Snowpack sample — Rabbit Ears Pass, Jackson County, Colorado, USA (12/17/25, 1:08 PM MST)
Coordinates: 40.387, -106.625
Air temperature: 34 °F
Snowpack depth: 46 cm
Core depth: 30 cm
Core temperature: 24.8 °F
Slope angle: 6°, slope face: 165°
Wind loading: medium
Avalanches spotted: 0
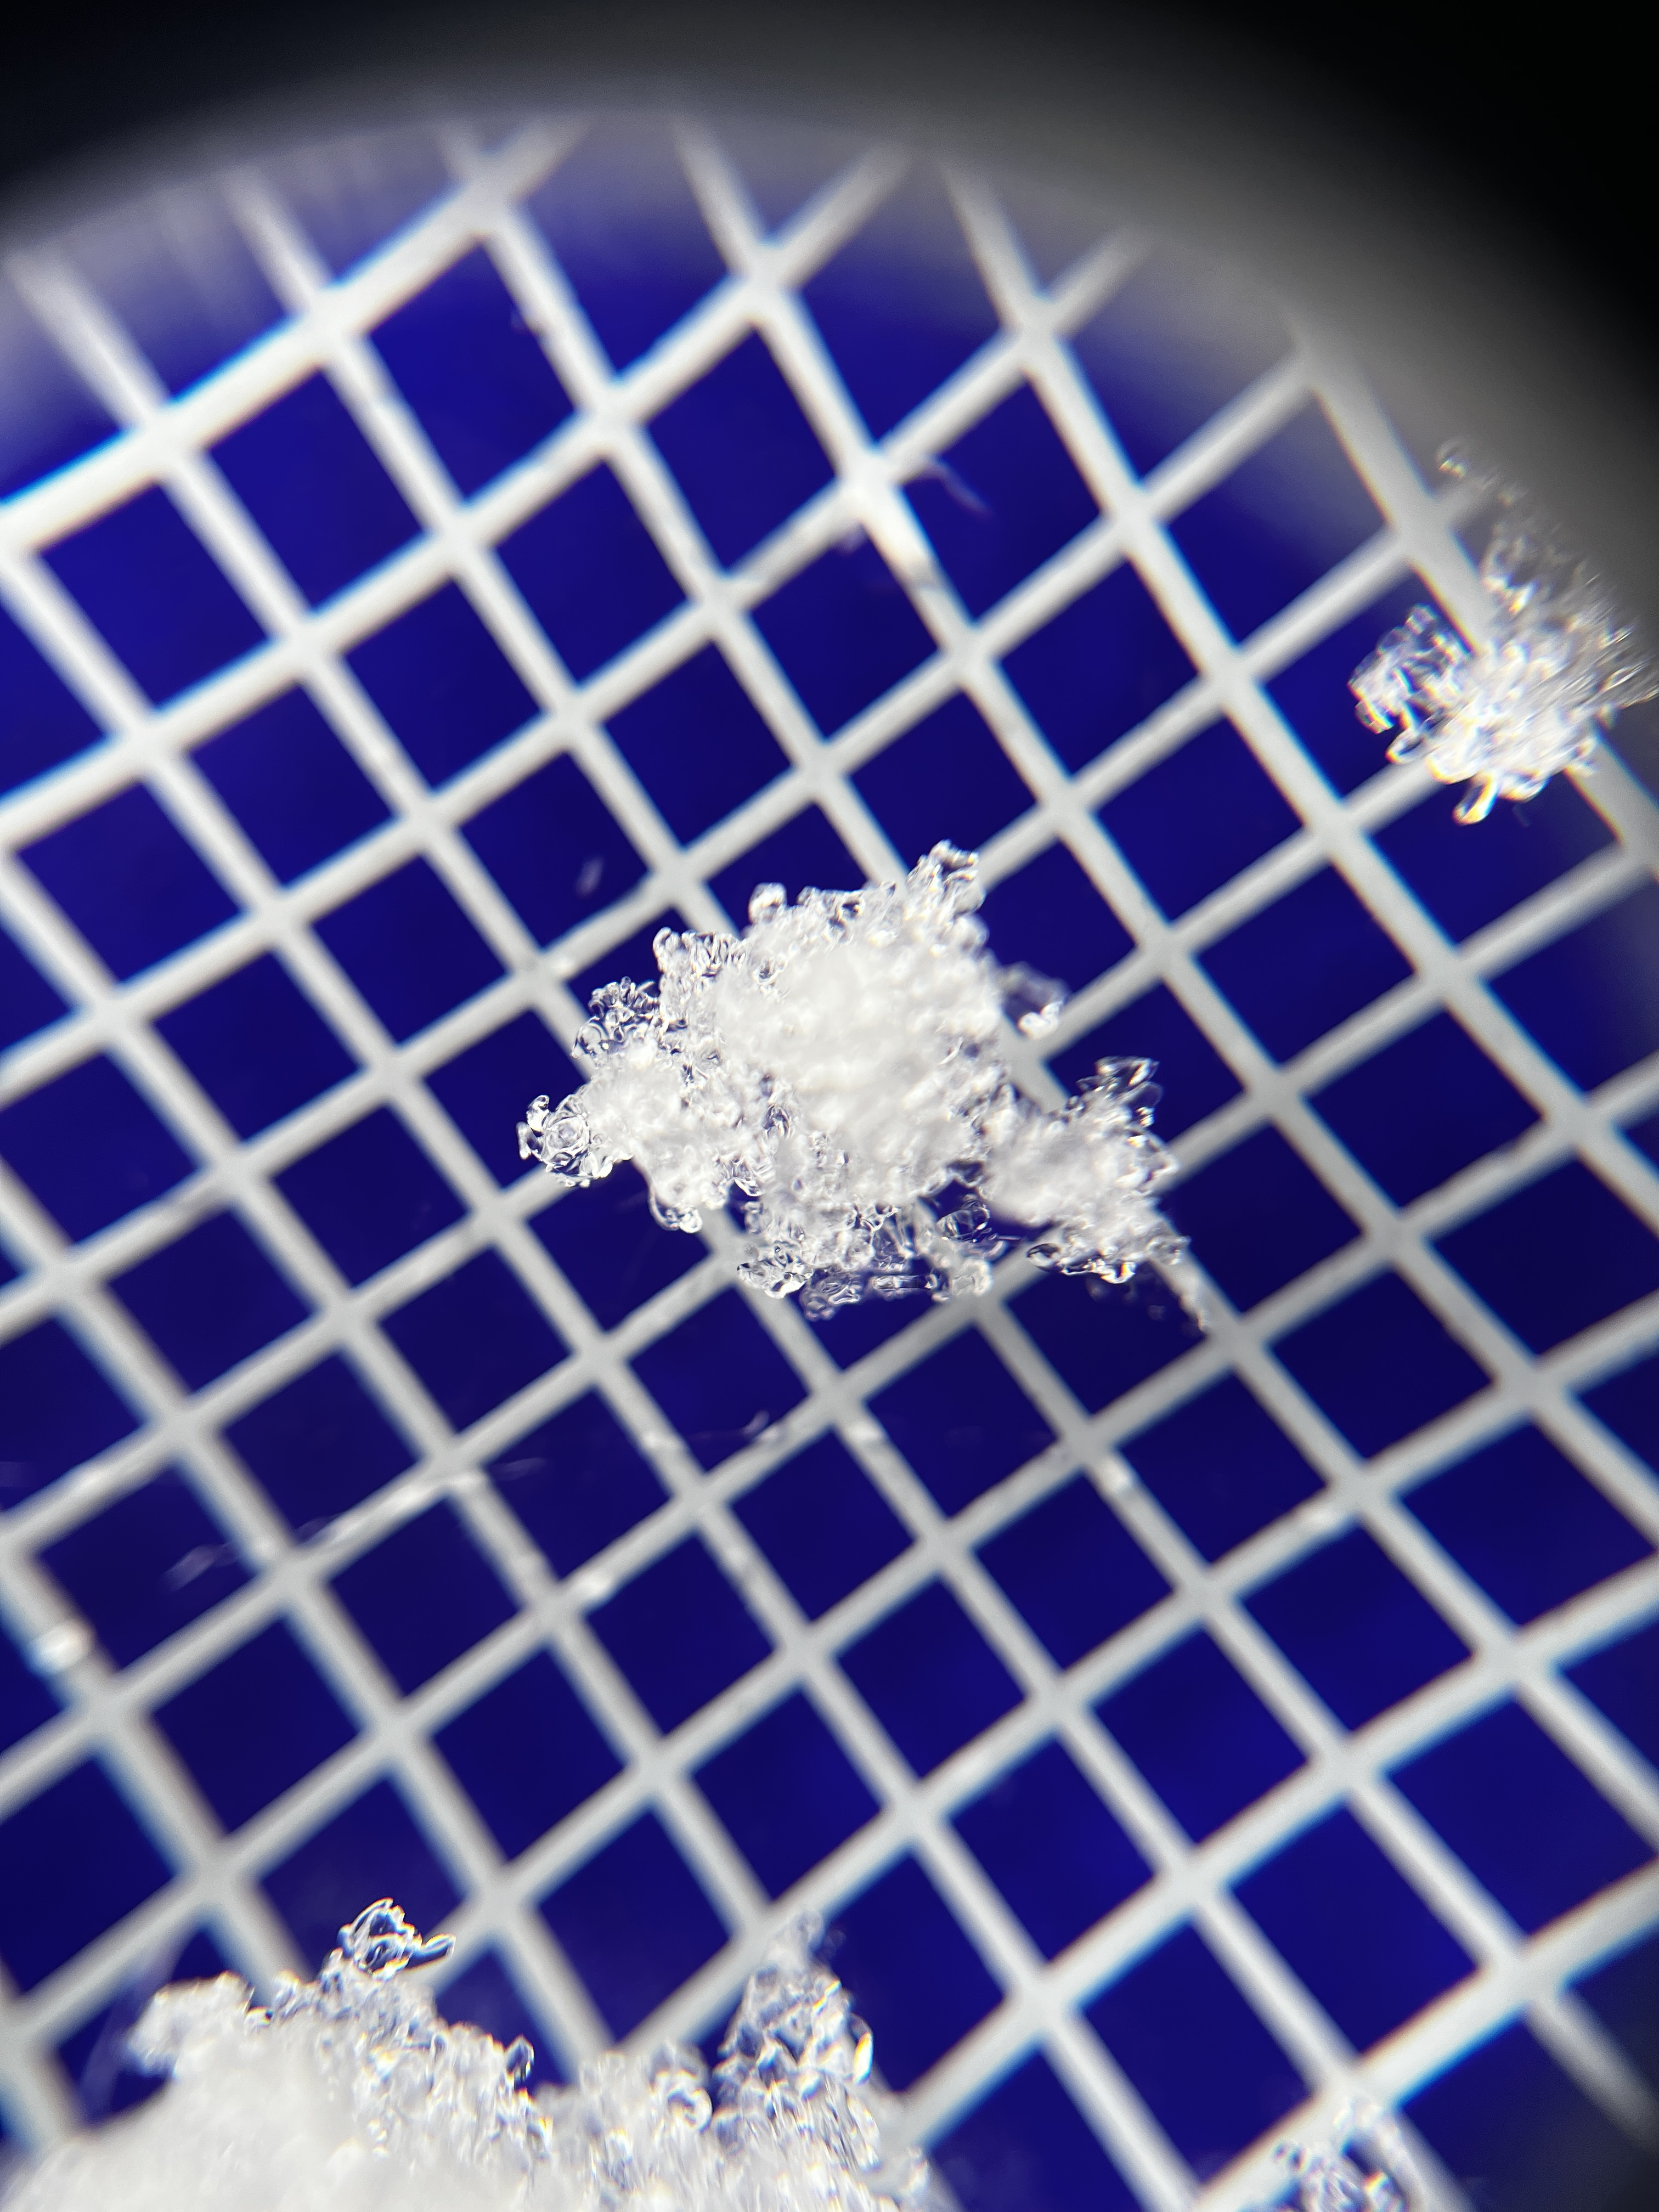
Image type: magnified_profile
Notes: No avalanches spotted nearby, although collected in a meadowy area with minimal risk on this face of the pass.